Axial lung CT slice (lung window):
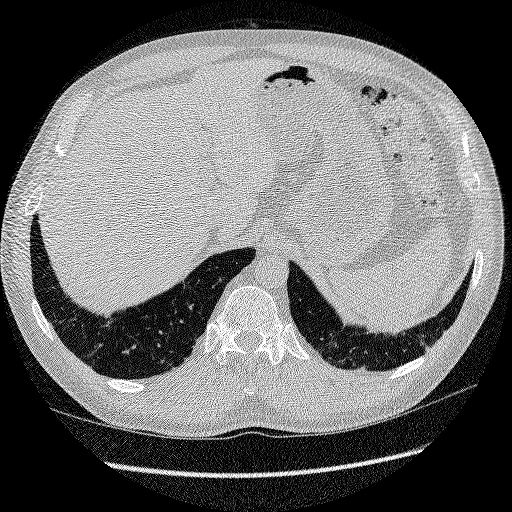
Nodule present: no